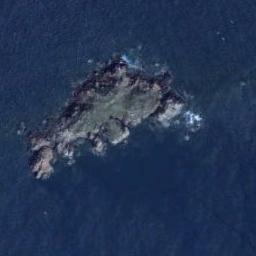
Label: island